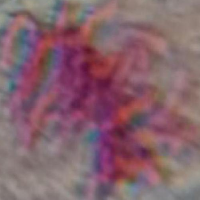
Label: metaphase